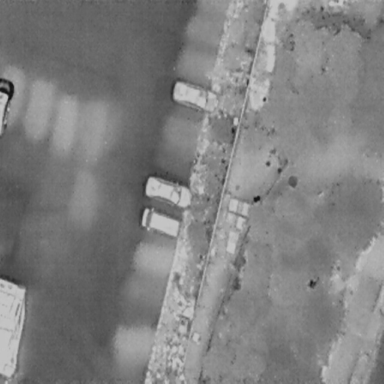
There are four Cars in the infrared image.